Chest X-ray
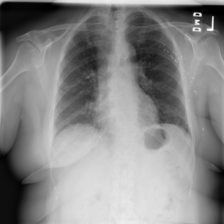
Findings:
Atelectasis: negative
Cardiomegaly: negative
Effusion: negative
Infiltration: negative
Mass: negative
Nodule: negative
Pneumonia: negative
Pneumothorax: negative
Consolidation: negative
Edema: negative
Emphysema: negative
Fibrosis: negative
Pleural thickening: negative
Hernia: negative